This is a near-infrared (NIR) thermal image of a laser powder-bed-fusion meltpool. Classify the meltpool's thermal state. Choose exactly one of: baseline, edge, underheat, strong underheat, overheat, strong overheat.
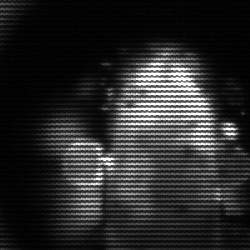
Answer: strong underheat